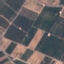
Label: PermanentCrop